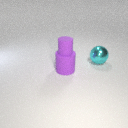
large purple rubber cylinder below small purple rubber cylinder